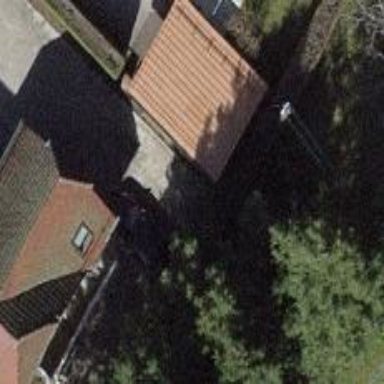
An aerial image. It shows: Garage building.